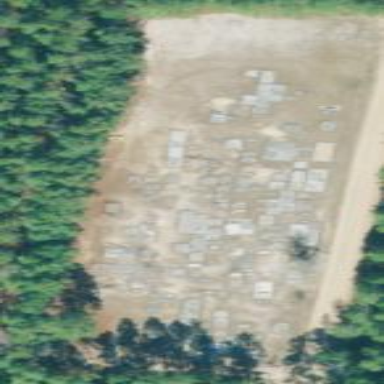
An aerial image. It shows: Cemetery.